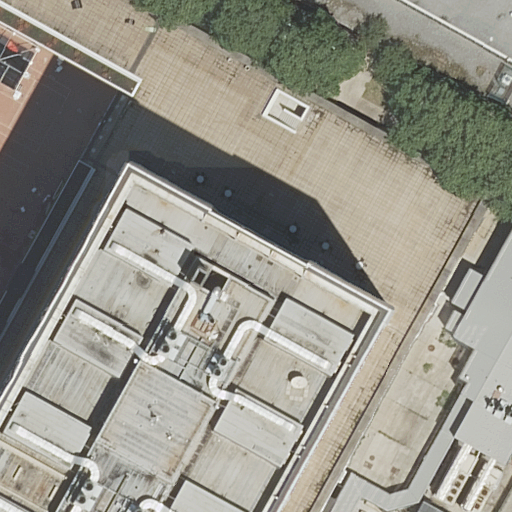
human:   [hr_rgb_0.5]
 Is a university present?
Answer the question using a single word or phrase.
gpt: yes

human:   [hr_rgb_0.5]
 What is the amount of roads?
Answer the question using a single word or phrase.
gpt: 1

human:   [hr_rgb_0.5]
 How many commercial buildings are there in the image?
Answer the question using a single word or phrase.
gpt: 0

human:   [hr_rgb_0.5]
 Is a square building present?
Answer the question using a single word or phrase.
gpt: no

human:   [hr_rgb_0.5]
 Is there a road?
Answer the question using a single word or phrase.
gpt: yes

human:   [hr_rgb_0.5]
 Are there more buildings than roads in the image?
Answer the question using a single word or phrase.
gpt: yes

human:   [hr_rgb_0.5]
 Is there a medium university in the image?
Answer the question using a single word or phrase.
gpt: no

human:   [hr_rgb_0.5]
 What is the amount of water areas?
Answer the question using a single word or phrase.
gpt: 0

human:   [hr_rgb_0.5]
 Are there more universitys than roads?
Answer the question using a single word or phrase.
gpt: no

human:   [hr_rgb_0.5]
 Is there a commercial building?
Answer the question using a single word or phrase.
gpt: no

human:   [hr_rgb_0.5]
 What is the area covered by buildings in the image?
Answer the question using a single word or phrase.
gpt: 7428m2

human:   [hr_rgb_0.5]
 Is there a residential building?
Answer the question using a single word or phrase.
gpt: yes

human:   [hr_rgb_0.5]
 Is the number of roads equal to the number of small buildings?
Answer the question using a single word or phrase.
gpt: no

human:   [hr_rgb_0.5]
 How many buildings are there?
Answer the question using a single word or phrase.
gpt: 3

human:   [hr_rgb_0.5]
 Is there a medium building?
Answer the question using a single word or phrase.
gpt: no

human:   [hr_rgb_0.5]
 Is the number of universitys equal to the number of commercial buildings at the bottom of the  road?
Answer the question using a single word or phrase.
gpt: no

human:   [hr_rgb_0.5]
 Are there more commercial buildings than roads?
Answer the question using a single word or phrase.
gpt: no

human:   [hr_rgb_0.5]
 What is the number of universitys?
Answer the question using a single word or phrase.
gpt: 1

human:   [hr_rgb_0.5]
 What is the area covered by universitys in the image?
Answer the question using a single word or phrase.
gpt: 29m2

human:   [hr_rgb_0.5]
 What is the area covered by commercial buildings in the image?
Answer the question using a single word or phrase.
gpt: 0m2

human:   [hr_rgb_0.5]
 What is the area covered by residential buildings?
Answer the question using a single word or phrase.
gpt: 7428m2

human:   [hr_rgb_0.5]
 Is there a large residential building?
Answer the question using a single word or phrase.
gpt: yes

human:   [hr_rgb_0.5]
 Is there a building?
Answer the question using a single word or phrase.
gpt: yes

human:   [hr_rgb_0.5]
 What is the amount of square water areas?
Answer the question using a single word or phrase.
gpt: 0

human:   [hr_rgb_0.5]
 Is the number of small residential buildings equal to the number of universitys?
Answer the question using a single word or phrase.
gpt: no

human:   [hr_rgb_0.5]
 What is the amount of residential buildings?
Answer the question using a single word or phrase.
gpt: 3

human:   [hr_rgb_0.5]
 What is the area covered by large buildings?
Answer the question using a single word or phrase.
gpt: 7428m2

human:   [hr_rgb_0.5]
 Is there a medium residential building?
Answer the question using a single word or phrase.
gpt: no

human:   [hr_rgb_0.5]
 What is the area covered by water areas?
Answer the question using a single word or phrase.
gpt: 0m2

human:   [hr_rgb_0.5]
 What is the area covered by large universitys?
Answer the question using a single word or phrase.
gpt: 0m2

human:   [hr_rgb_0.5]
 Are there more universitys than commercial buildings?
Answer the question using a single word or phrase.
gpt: yes

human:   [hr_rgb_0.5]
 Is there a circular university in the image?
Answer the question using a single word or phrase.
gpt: no

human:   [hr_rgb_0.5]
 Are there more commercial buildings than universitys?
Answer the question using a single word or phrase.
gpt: no

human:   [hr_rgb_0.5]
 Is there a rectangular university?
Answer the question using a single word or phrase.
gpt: yes

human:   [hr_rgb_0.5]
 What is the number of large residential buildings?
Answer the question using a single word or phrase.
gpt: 3

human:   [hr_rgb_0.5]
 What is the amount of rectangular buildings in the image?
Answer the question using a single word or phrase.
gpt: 2

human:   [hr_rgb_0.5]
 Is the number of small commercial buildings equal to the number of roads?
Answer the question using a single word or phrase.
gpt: no

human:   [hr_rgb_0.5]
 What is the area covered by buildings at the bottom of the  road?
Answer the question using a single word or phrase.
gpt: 537m2

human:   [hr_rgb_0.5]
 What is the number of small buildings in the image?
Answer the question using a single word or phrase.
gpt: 0

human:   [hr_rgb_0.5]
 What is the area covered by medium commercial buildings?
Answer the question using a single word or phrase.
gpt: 0m2

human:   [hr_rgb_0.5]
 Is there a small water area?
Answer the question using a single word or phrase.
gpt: no

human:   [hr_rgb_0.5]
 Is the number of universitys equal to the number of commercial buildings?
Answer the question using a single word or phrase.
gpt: no

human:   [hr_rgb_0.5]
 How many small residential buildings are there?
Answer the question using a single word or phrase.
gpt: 0

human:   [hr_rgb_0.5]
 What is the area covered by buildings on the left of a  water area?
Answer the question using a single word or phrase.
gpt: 0m2

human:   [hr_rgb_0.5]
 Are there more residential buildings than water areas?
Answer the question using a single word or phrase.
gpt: yes

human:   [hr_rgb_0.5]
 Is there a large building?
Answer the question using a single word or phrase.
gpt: yes

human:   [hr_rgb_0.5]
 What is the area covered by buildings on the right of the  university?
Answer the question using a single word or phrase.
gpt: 1514m2

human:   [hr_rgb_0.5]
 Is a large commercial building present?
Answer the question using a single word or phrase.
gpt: no

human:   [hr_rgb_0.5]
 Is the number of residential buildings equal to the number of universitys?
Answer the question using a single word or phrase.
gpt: no

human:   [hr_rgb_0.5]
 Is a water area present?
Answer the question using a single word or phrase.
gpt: no

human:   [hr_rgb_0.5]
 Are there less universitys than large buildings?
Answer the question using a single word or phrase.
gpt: yes

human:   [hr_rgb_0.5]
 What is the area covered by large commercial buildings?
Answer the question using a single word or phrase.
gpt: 0m2

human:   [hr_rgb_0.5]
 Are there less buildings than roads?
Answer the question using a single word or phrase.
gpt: no

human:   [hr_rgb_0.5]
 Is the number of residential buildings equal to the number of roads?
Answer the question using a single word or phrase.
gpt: no

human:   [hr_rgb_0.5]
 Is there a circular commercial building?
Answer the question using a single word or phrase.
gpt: no

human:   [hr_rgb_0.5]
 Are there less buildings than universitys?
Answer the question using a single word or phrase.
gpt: no

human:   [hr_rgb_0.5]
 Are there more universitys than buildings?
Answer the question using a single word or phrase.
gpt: no

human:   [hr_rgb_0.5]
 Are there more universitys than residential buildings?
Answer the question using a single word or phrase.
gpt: no

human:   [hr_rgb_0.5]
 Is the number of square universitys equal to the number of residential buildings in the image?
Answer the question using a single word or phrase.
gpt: no

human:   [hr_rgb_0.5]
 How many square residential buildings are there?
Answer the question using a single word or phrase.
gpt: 0

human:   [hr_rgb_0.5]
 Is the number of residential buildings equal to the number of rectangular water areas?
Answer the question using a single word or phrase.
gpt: no

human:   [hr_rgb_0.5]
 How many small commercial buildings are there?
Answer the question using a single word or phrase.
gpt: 0

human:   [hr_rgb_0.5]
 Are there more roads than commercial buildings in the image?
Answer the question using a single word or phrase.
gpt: yes

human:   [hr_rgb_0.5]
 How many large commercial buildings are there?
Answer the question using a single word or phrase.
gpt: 0